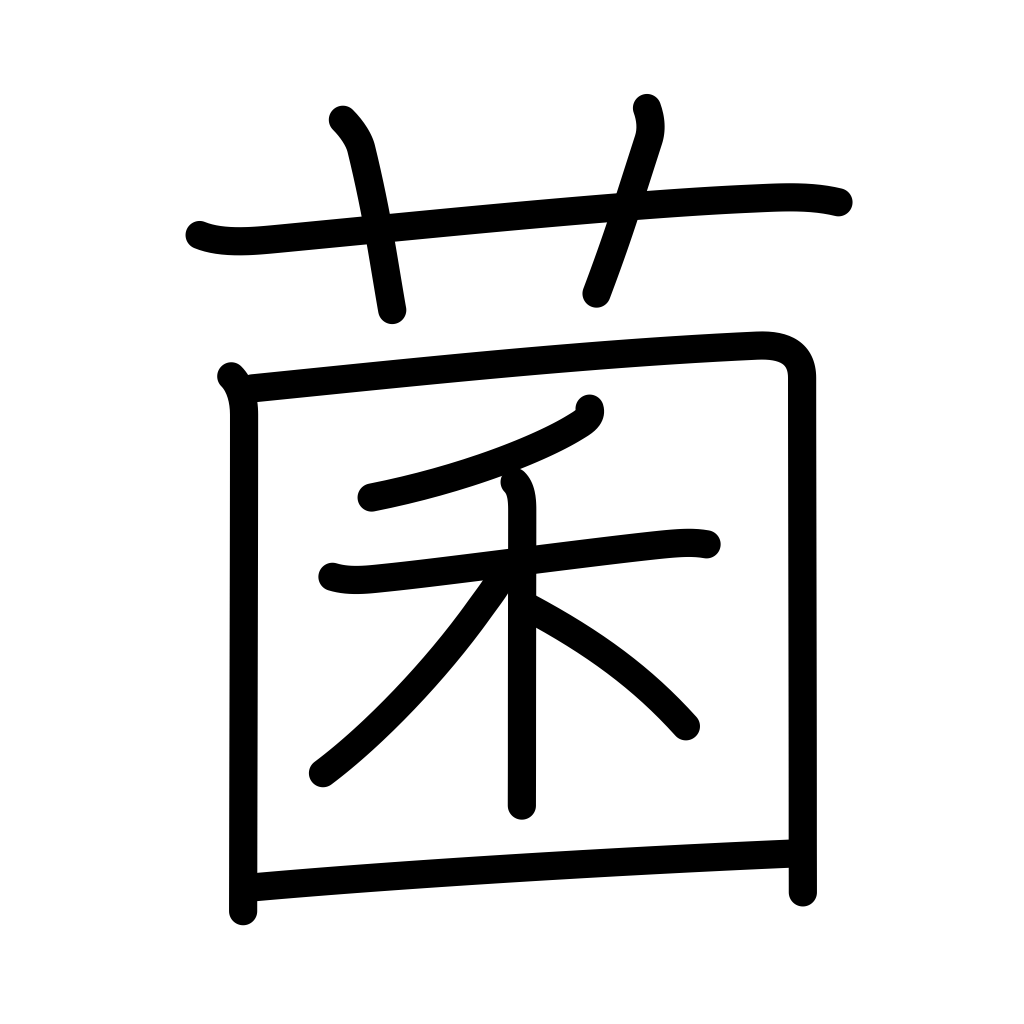
Meaning: germ, fungus, bacteria